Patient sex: M
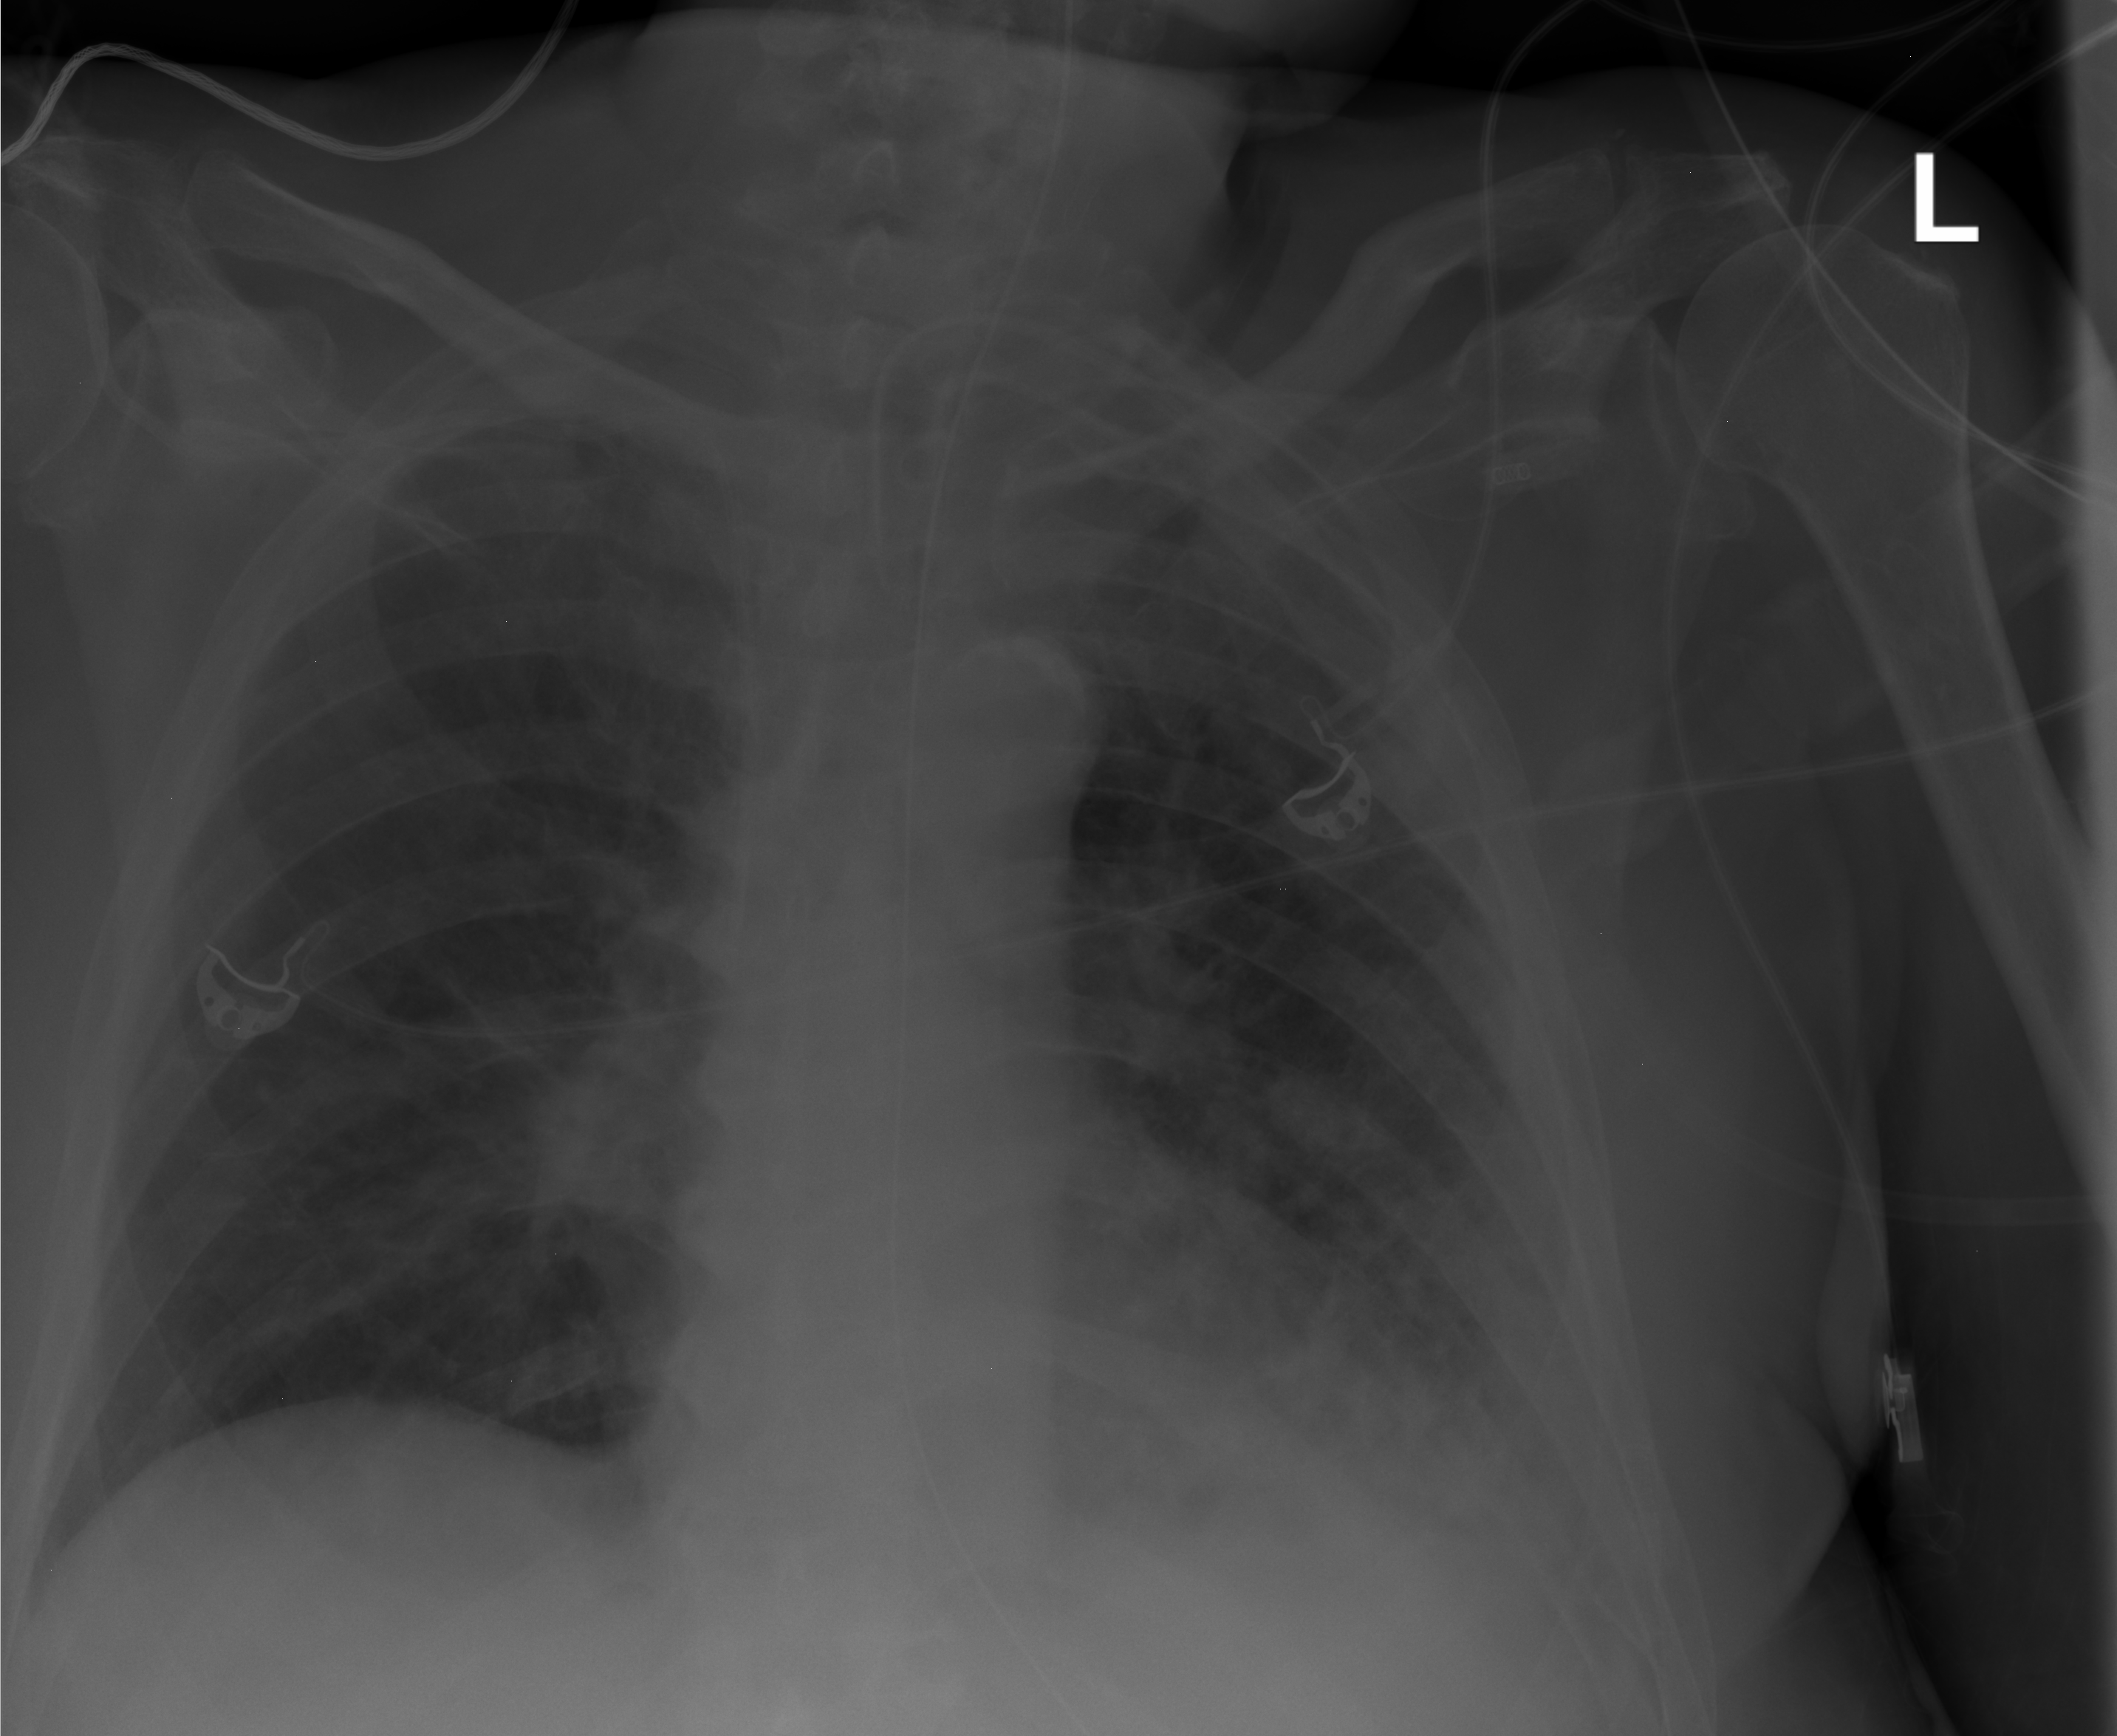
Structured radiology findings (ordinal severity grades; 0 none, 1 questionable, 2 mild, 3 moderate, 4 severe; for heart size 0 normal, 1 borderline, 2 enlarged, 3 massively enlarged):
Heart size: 0
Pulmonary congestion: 2
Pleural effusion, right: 0
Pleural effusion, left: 2
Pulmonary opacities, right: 0
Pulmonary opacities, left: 2
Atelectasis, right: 2
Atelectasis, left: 2